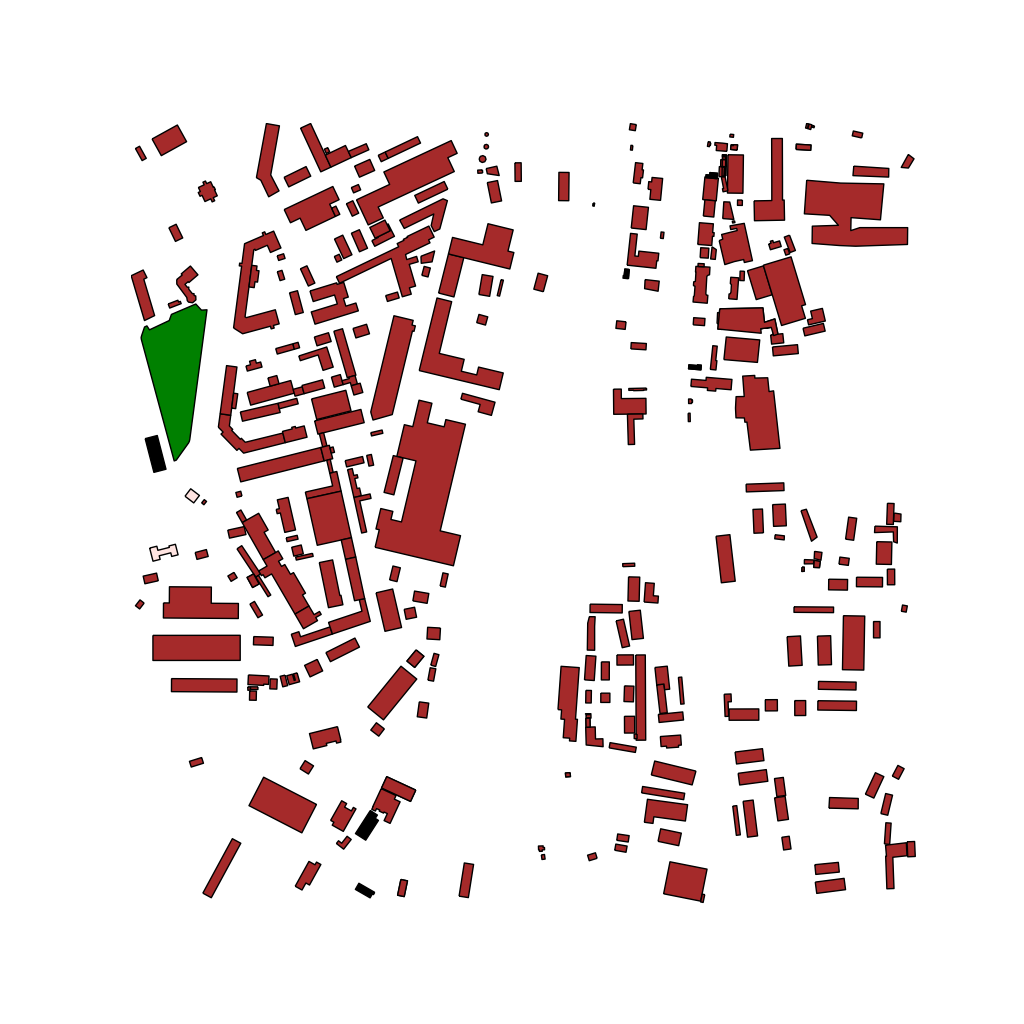
Tags: overhead vector_map, business, industrial, recreation, residential, special, historical, individual_rise, low_rise, medium_rise, density_1, Building, Facility, Gas, Park, 1.0 km²